Question: I want to hide the keyboard when I scroll on TableView. That means, I search for an item and I see the results, when I scroll on the TableView the keyboard will hide or dismiss. Look at this image.

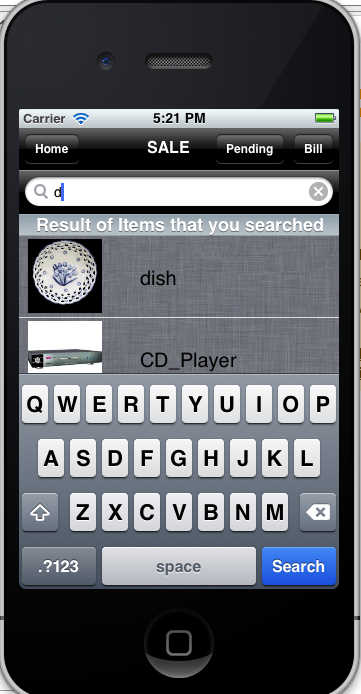
Answer: You need to track the action that runs when the tableView is being scrolled. 'UITableView' is the subclass of 'UIScrollView'. So, you can use all the methods from 'UIScrollViewDelegate' for your table.
'''
- (void)scrollViewDidScroll:(UIScrollView *)scrollView {
[textfield resignFirstResponder];
}
'''
This will work.